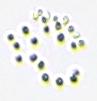
Label: Phaeocystis